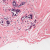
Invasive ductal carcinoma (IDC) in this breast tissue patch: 0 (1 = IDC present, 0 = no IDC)